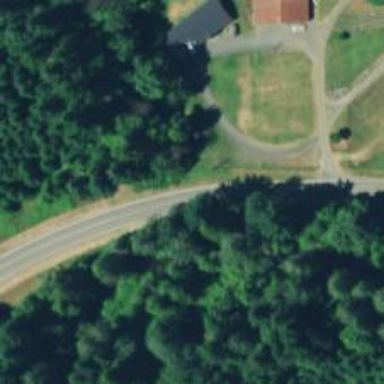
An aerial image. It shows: Unclassified road.